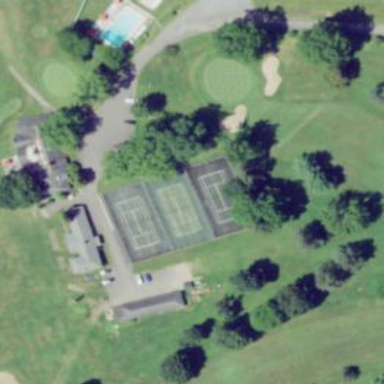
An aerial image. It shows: Tennis court on pitch designated for leisure land.